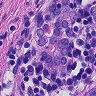
Metastatic tissue present: yes